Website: bh-photo
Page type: receipt
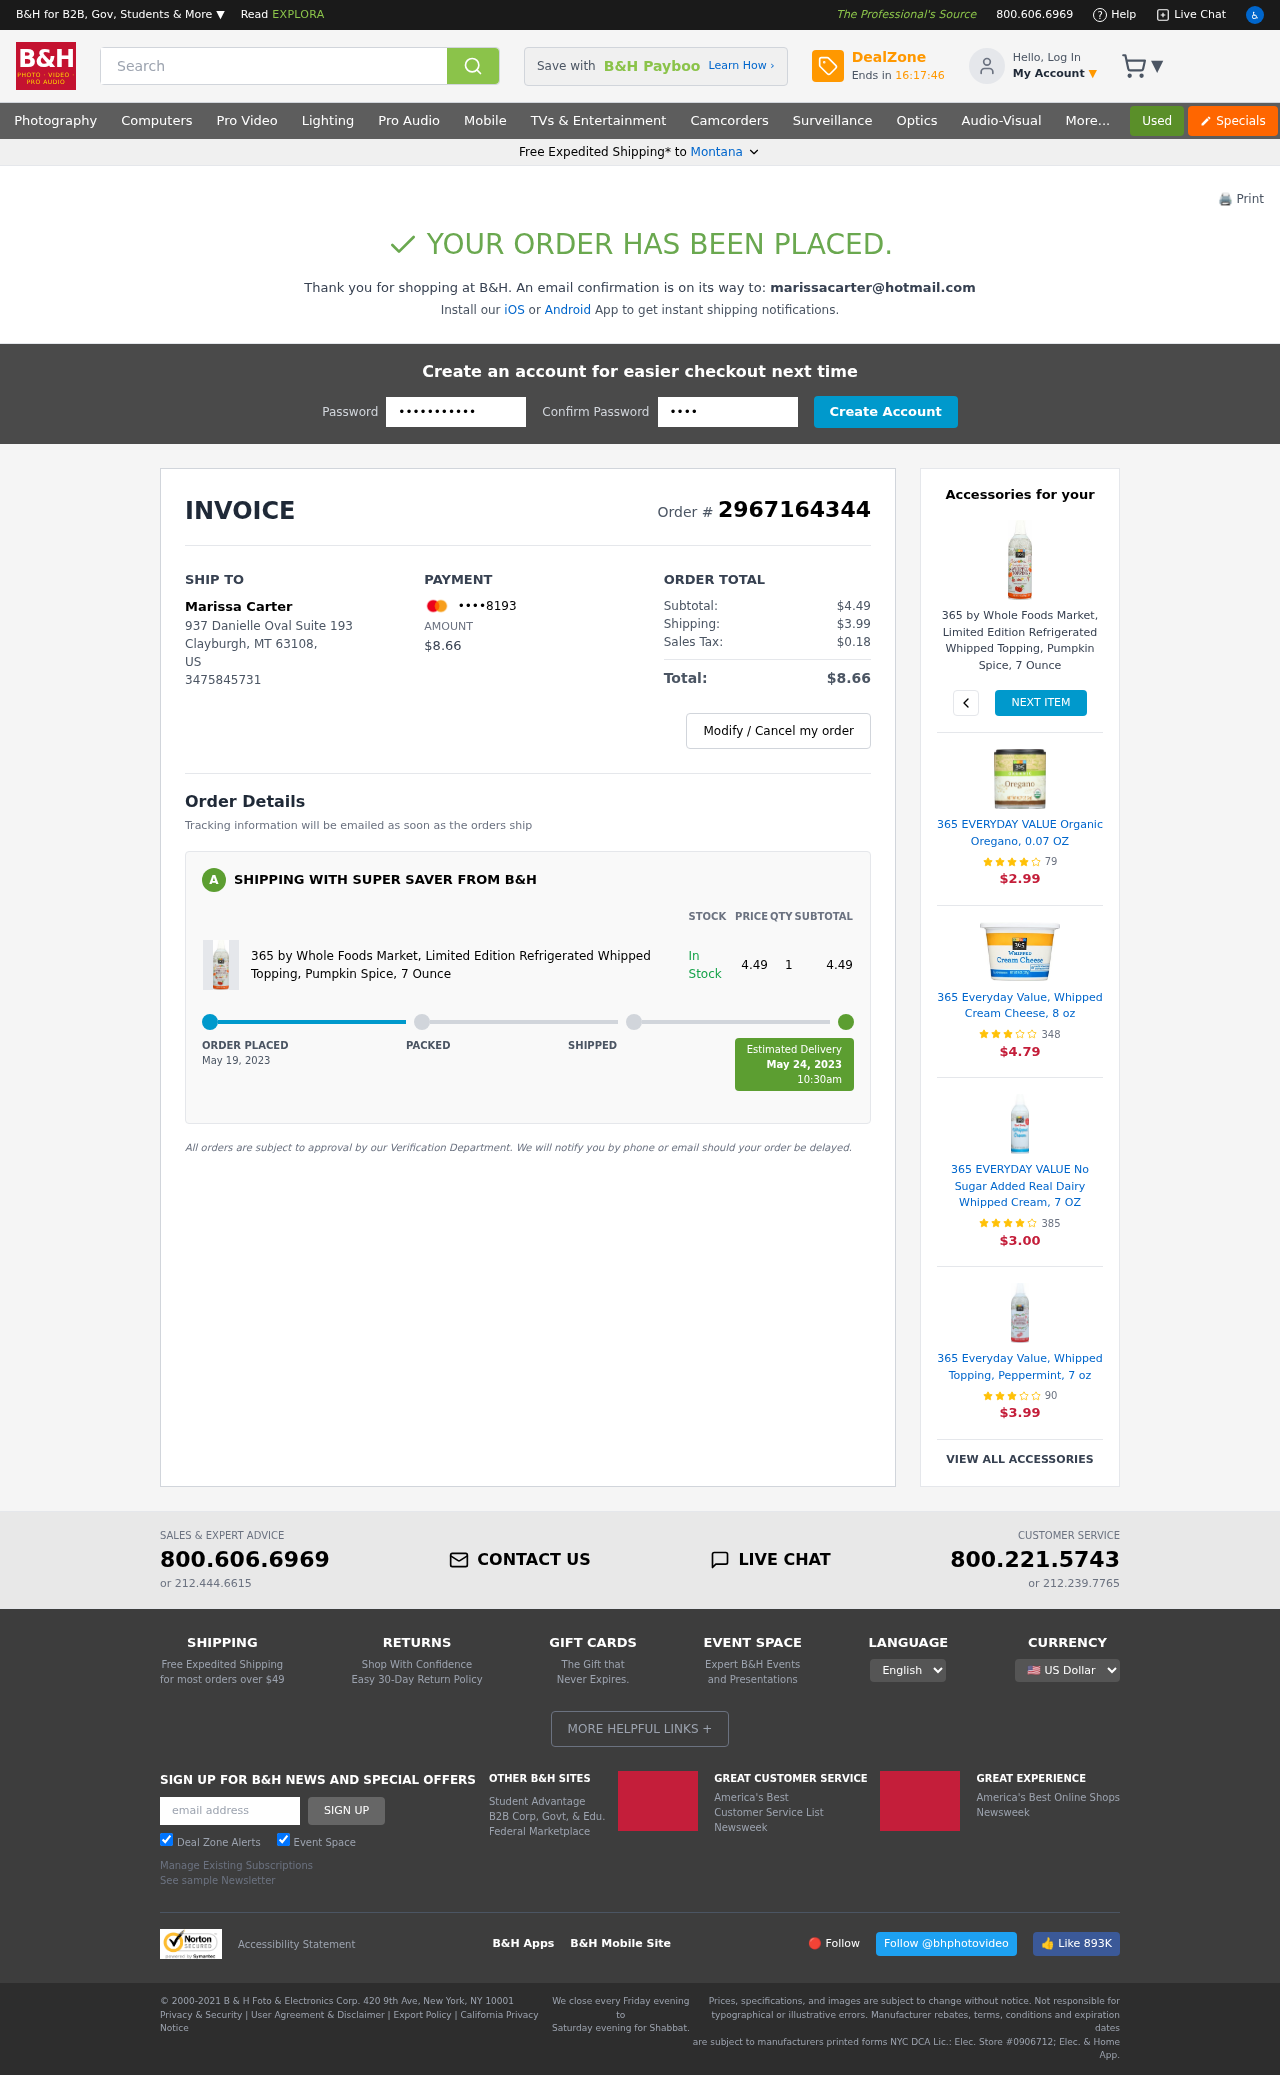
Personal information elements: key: PII_CARD_LAST4
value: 8193
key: PII_CITY
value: Clayburgh
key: PII_EMAIL
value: marissacarter@hotmail.com
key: PII_FULLNAME
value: Marissa Carter
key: PII_PHONE
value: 3475845731
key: PII_POSTCODE
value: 63108
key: PII_STATE
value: Montana
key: PII_STATE_ABBR
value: MT
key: PII_STREET
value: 937 Danielle Oval Suite 193
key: PII_COUNTRY_CODE
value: US
Product elements: key: PRODUCT1_NAME
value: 365 by Whole Foods Market, Limited Edition Refrigerated Whipped Topping, Pumpkin Spice, 7 Ounce
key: PRODUCT1_PRICE
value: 4.49
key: PRODUCT1_QUANTITY
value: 1
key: PRODUCT1_NAME2
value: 365 by Whole Foods Market, Limited Edition Refrigerated Whipped Topping, Pumpkin Spice, 7 Ounce
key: PRODUCT2_NAME
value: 365 EVERYDAY VALUE Organic Oregano, 0.07 OZ
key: PRODUCT2_NUM_RATINGS
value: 79
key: PRODUCT2_PRICE
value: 2.99
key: PRODUCT3_NAME
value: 365 Everyday Value, Whipped Cream Cheese, 8 oz
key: PRODUCT3_NUM_RATINGS
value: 348
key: PRODUCT3_PRICE
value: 4.79
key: PRODUCT4_NAME
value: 365 EVERYDAY VALUE No Sugar Added Real Dairy Whipped Cream, 7 OZ
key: PRODUCT4_NUM_RATINGS
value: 385
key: PRODUCT4_PRICE
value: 3.00
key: PRODUCT5_NAME
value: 365 Everyday Value, Whipped Topping, Peppermint, 7 oz
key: PRODUCT5_NUM_RATINGS
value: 90
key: PRODUCT5_PRICE
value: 3.99
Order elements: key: ORDER_ID
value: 2967164344
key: ORDER_TOTAL
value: $8.66
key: ORDER_SUBTOTAL
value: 4.49
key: ORDER_SUBTOTAL
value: $4.49
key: ORDER_SHIPPING_COST
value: $3.99
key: ORDER_TAX
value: $0.18
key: ORDER_DATE
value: May 19, 2023
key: ORDER_DELIVERY_DATE
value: May 24, 2023
Search elements: key: HEADER_SEARCH
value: Search